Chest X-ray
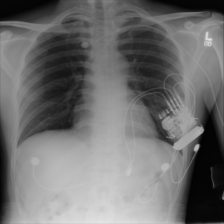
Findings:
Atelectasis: negative
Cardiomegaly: negative
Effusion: negative
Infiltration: negative
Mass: negative
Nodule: negative
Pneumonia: negative
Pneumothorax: negative
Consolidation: negative
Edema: negative
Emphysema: negative
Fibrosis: negative
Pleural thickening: negative
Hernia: negative